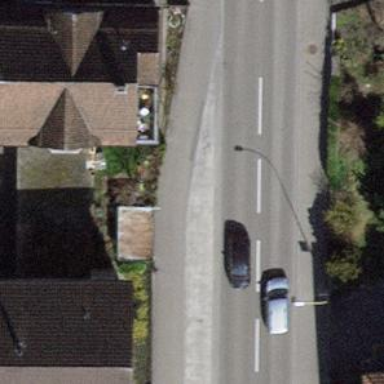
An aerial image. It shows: Post box is visible.